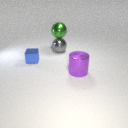
small blue metal cube behind large purple metal cylinder